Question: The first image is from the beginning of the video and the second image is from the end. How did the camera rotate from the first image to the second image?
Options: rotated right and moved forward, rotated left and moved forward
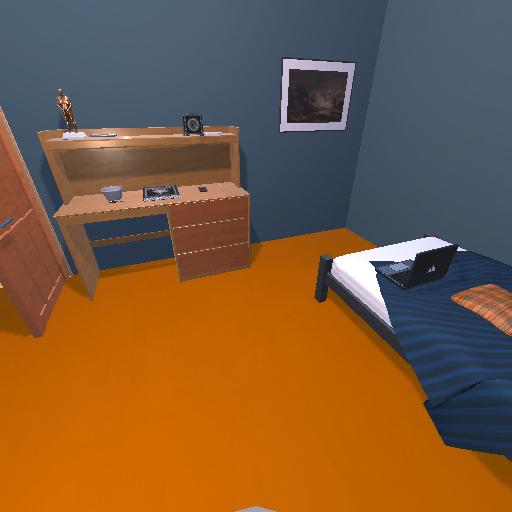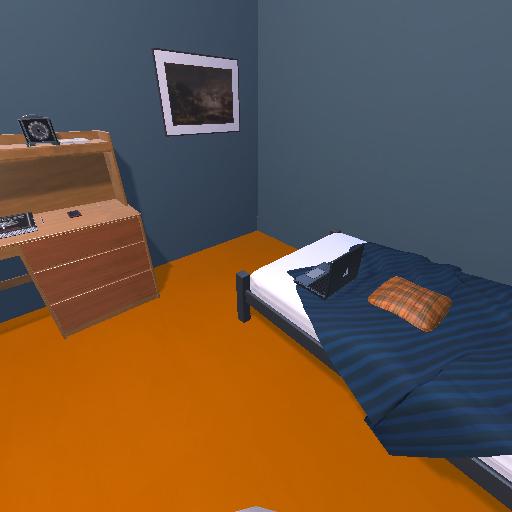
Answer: rotated right and moved forward